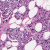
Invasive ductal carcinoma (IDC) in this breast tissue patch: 1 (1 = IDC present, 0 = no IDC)